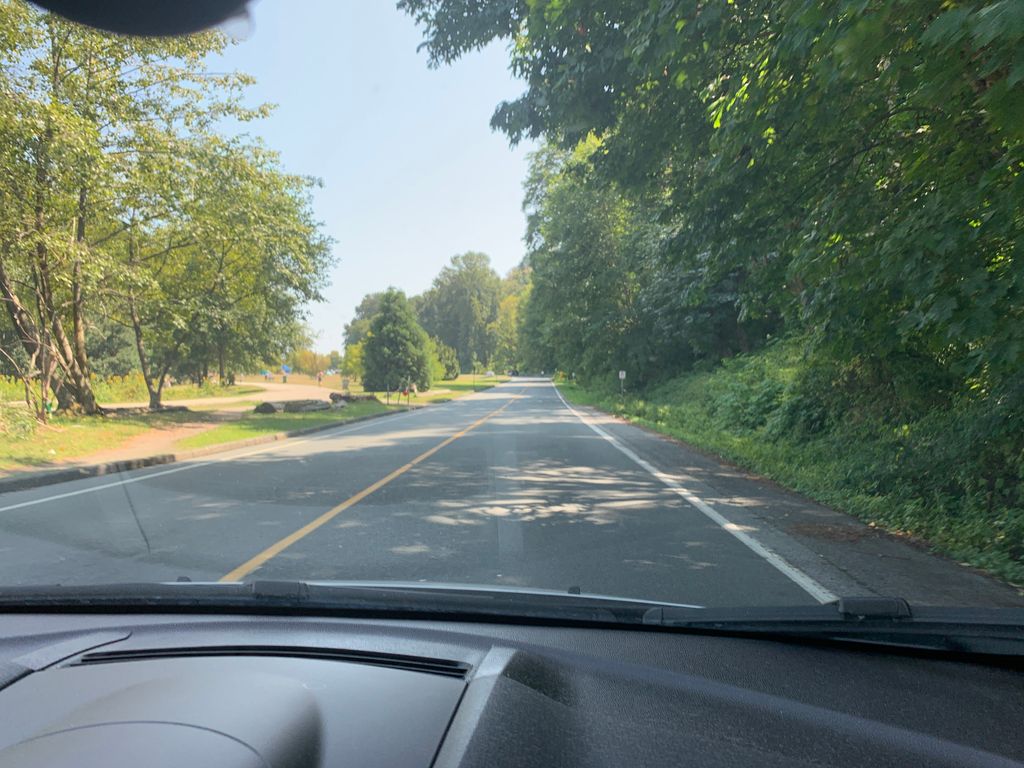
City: vancouver